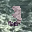
Label: 3